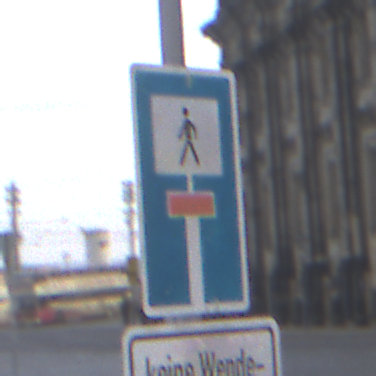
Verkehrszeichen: SackgasseFussgaengerDurchlaessig
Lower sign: HinweisGeaenderteVorfahrtVerkehrsfuehrungVerkehrsregelung3
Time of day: MorningAfternoon
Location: Outdoor (Urban)
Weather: PartlyCloudy
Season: NotSpecified
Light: Natural